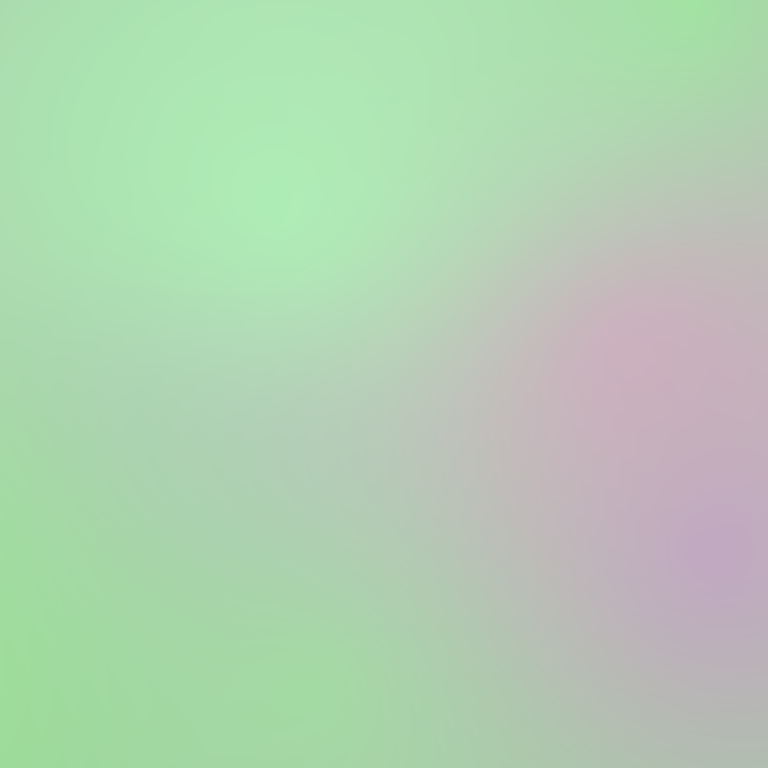
Abstract light effect, smooth gradient from soft green to gentle lavender, calm atmosphere, diffuse light, no room, no furniture, no objects.